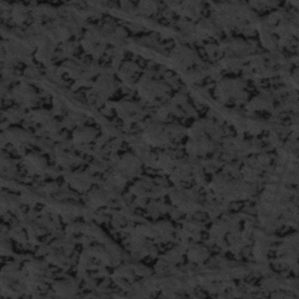
Label: frost